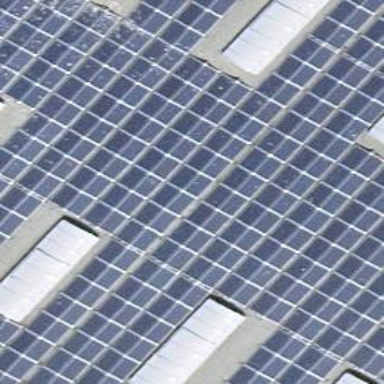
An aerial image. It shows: Solar power generator utilizing photovoltaic technology with solar photovoltaic panels.